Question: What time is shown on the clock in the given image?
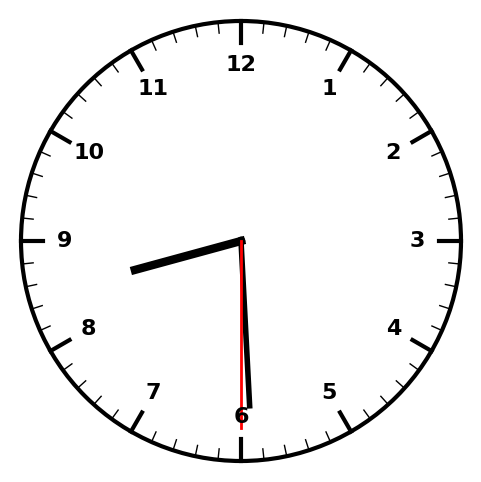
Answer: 08:29:30